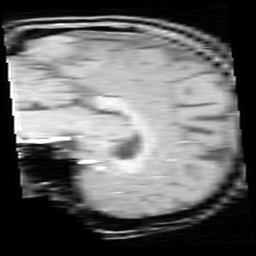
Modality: inplaneT1
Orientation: sagittal
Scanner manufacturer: ge
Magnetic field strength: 3 T
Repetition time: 0.3 s
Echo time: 0.003452 s